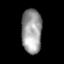
Tissue: lung
Cell type: Endothelial cells
Senescence score: 0.6126
Nuclear area (px): 878
Mean DAPI intensity: 155.877